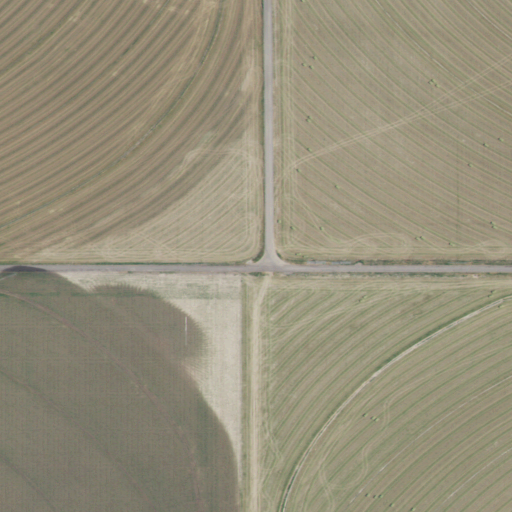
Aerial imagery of valley in Idaho named Pasadena Valley containing cultivated crops, open development, and low intensity development